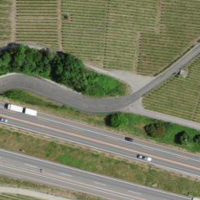
EUNIS habitat code: 57
Species observed at this site:
Buteo buteo